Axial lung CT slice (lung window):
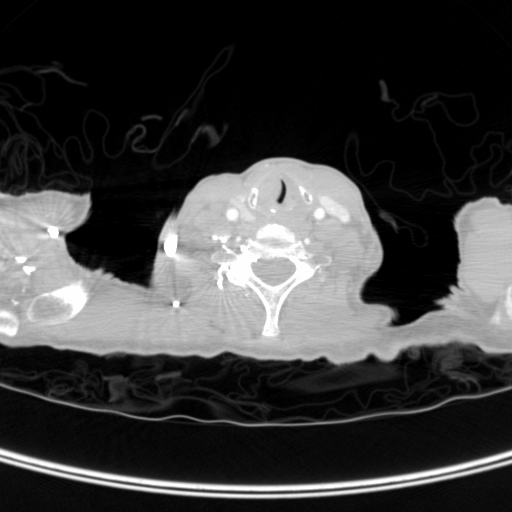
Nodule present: no